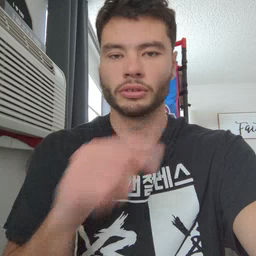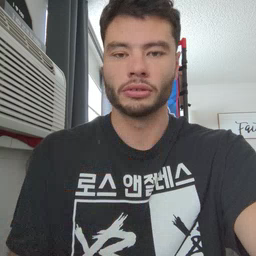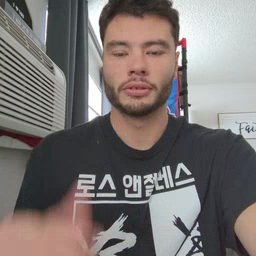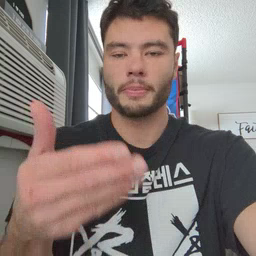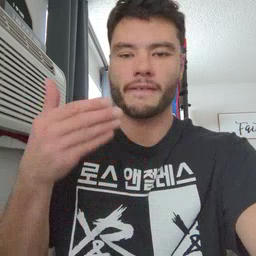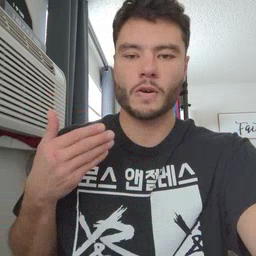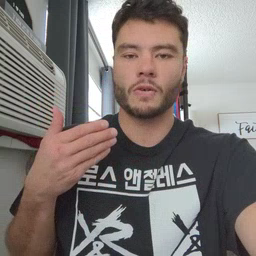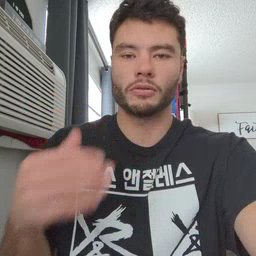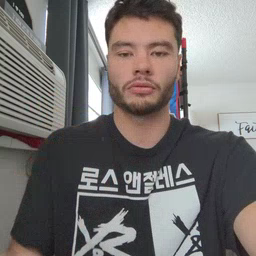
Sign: before